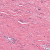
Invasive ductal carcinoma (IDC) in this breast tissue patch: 0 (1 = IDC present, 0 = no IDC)